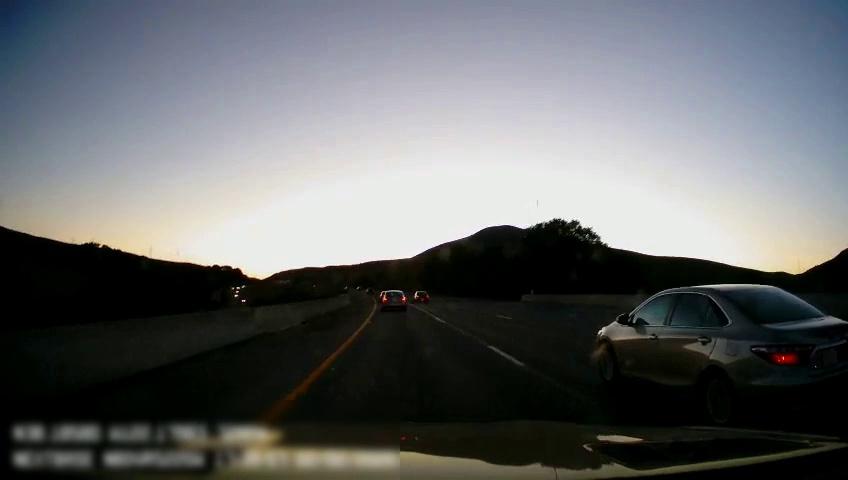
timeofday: Day
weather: Sunny
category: Drivable Space
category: Vehicles | Car
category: Vehicles | Car
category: Vehicles | Car
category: Vehicles | Car
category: Lanes | Alternate Lane
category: Lanes | Current Lane
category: Lanes | Current Lane
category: Lanes | Alternate Lane